This time-frequency spectrogram was computed from a rotor test-rig vibration snapshot; brighter regions carry more energy. Diagnose the rotating machine from this image, choosing from: normal, misalignment, unbalance, looseness.
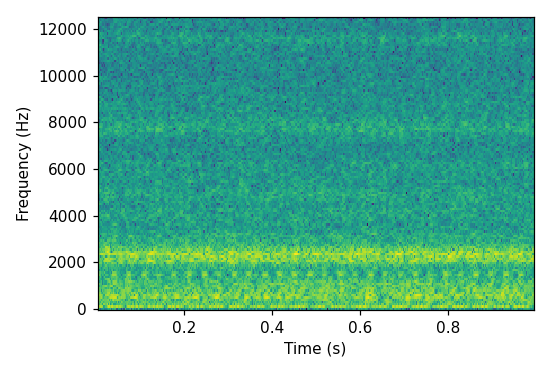
Answer: looseness